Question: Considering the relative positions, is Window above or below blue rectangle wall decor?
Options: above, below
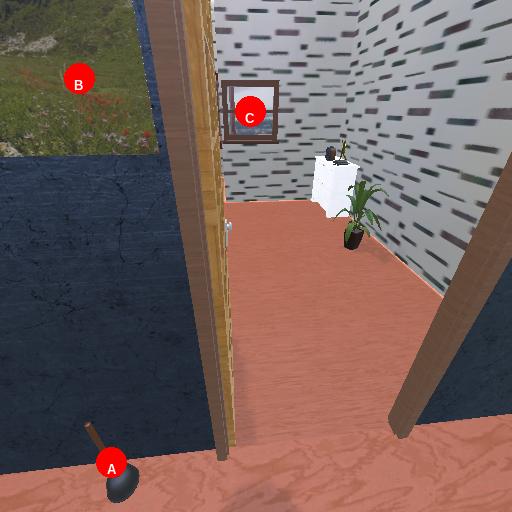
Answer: above